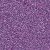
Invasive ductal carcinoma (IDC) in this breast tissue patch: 1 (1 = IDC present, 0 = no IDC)